Question: I have latests CefGlue version (3.2272.2035)
I need to save current page as PDF. I'd like to interact with my CEF somehow (JS/C#) and make it create PDF for me.
1. I've tried to use javascript.window.print() for that purpose with no success, because, all i've got is such window.

1. I've found OnPrintJob method in CefPrintHandler but I don't know what is the right way to call it + comments say: "Implement this interface to handle printing on Linux" and I need to handle printing to pdf on Windows environments (both x64/x86)
Any code example would be appreciated. Thanks in advance for any help.
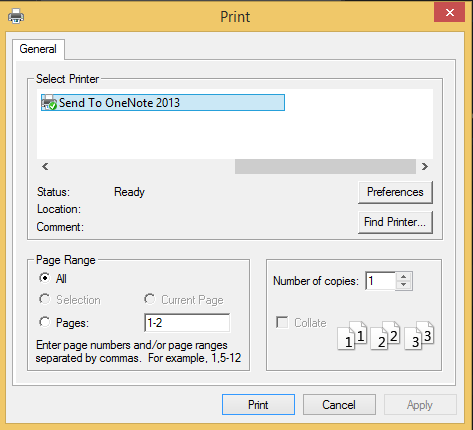
Answer: You'd need to merge <URL> and it worked fine.
EDITED: the patch <URL> in trunk.
If you only need to print some pages (specially if these pages are under your control), you will do just fine. However if you need (as I did at the time) to print almost anything, you'll probably face the fact that some web pages don't render anything useful to the print view. Also, even those well-behaved diverge significantly from what you see on the screen - and that's not a CEF behavior, as even google chrome showed the same issues. In my application this was a no-go so I dropped printing and started capturing the screen (and implemented saving that to a pdf using a pdf library in C++), but perhaps your application isn't as demanding as mine was. Cheers!